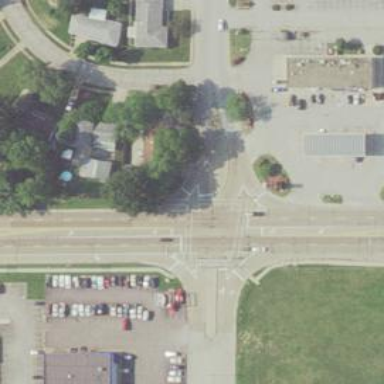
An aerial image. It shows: Asphalt footway with marked crossing lines.